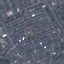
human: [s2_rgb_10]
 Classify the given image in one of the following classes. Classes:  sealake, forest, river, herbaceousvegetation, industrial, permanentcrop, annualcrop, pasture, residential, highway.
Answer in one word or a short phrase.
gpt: Residential